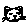
Label: cat